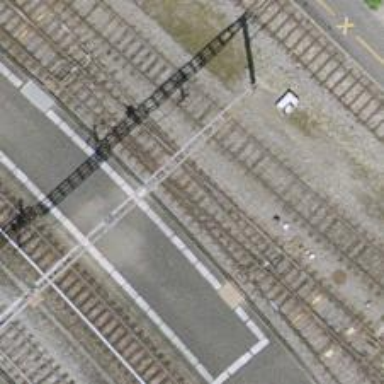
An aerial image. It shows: Railway switch.